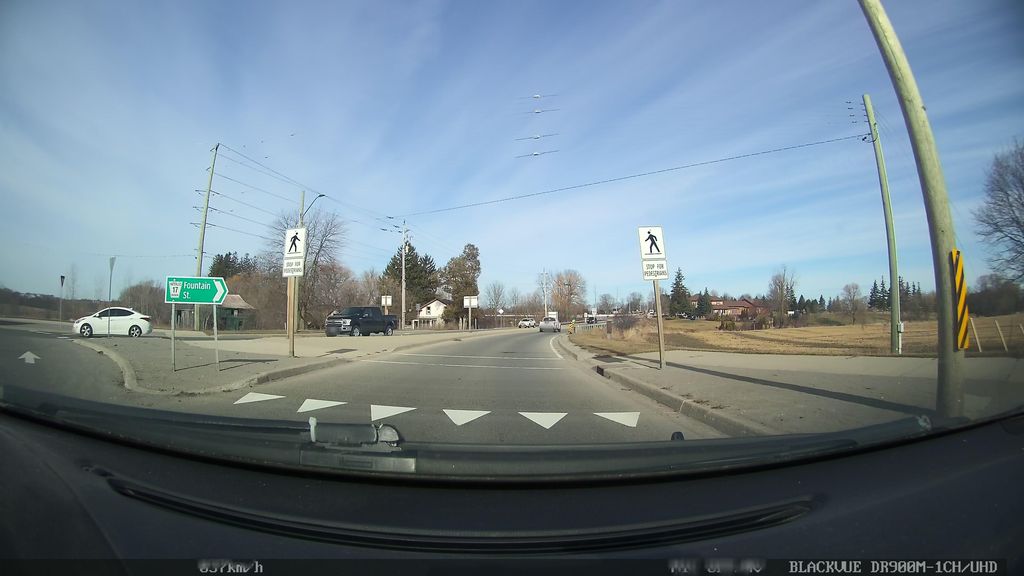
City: kitchener-waterloo